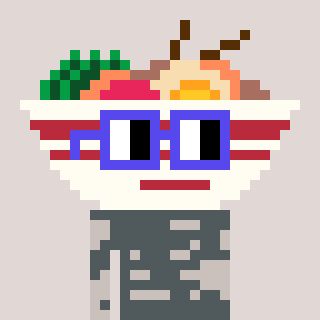
a pixel art character with square blue glasses, a noodles-shaped head and a foggrey-colored body on a warm background